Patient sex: M
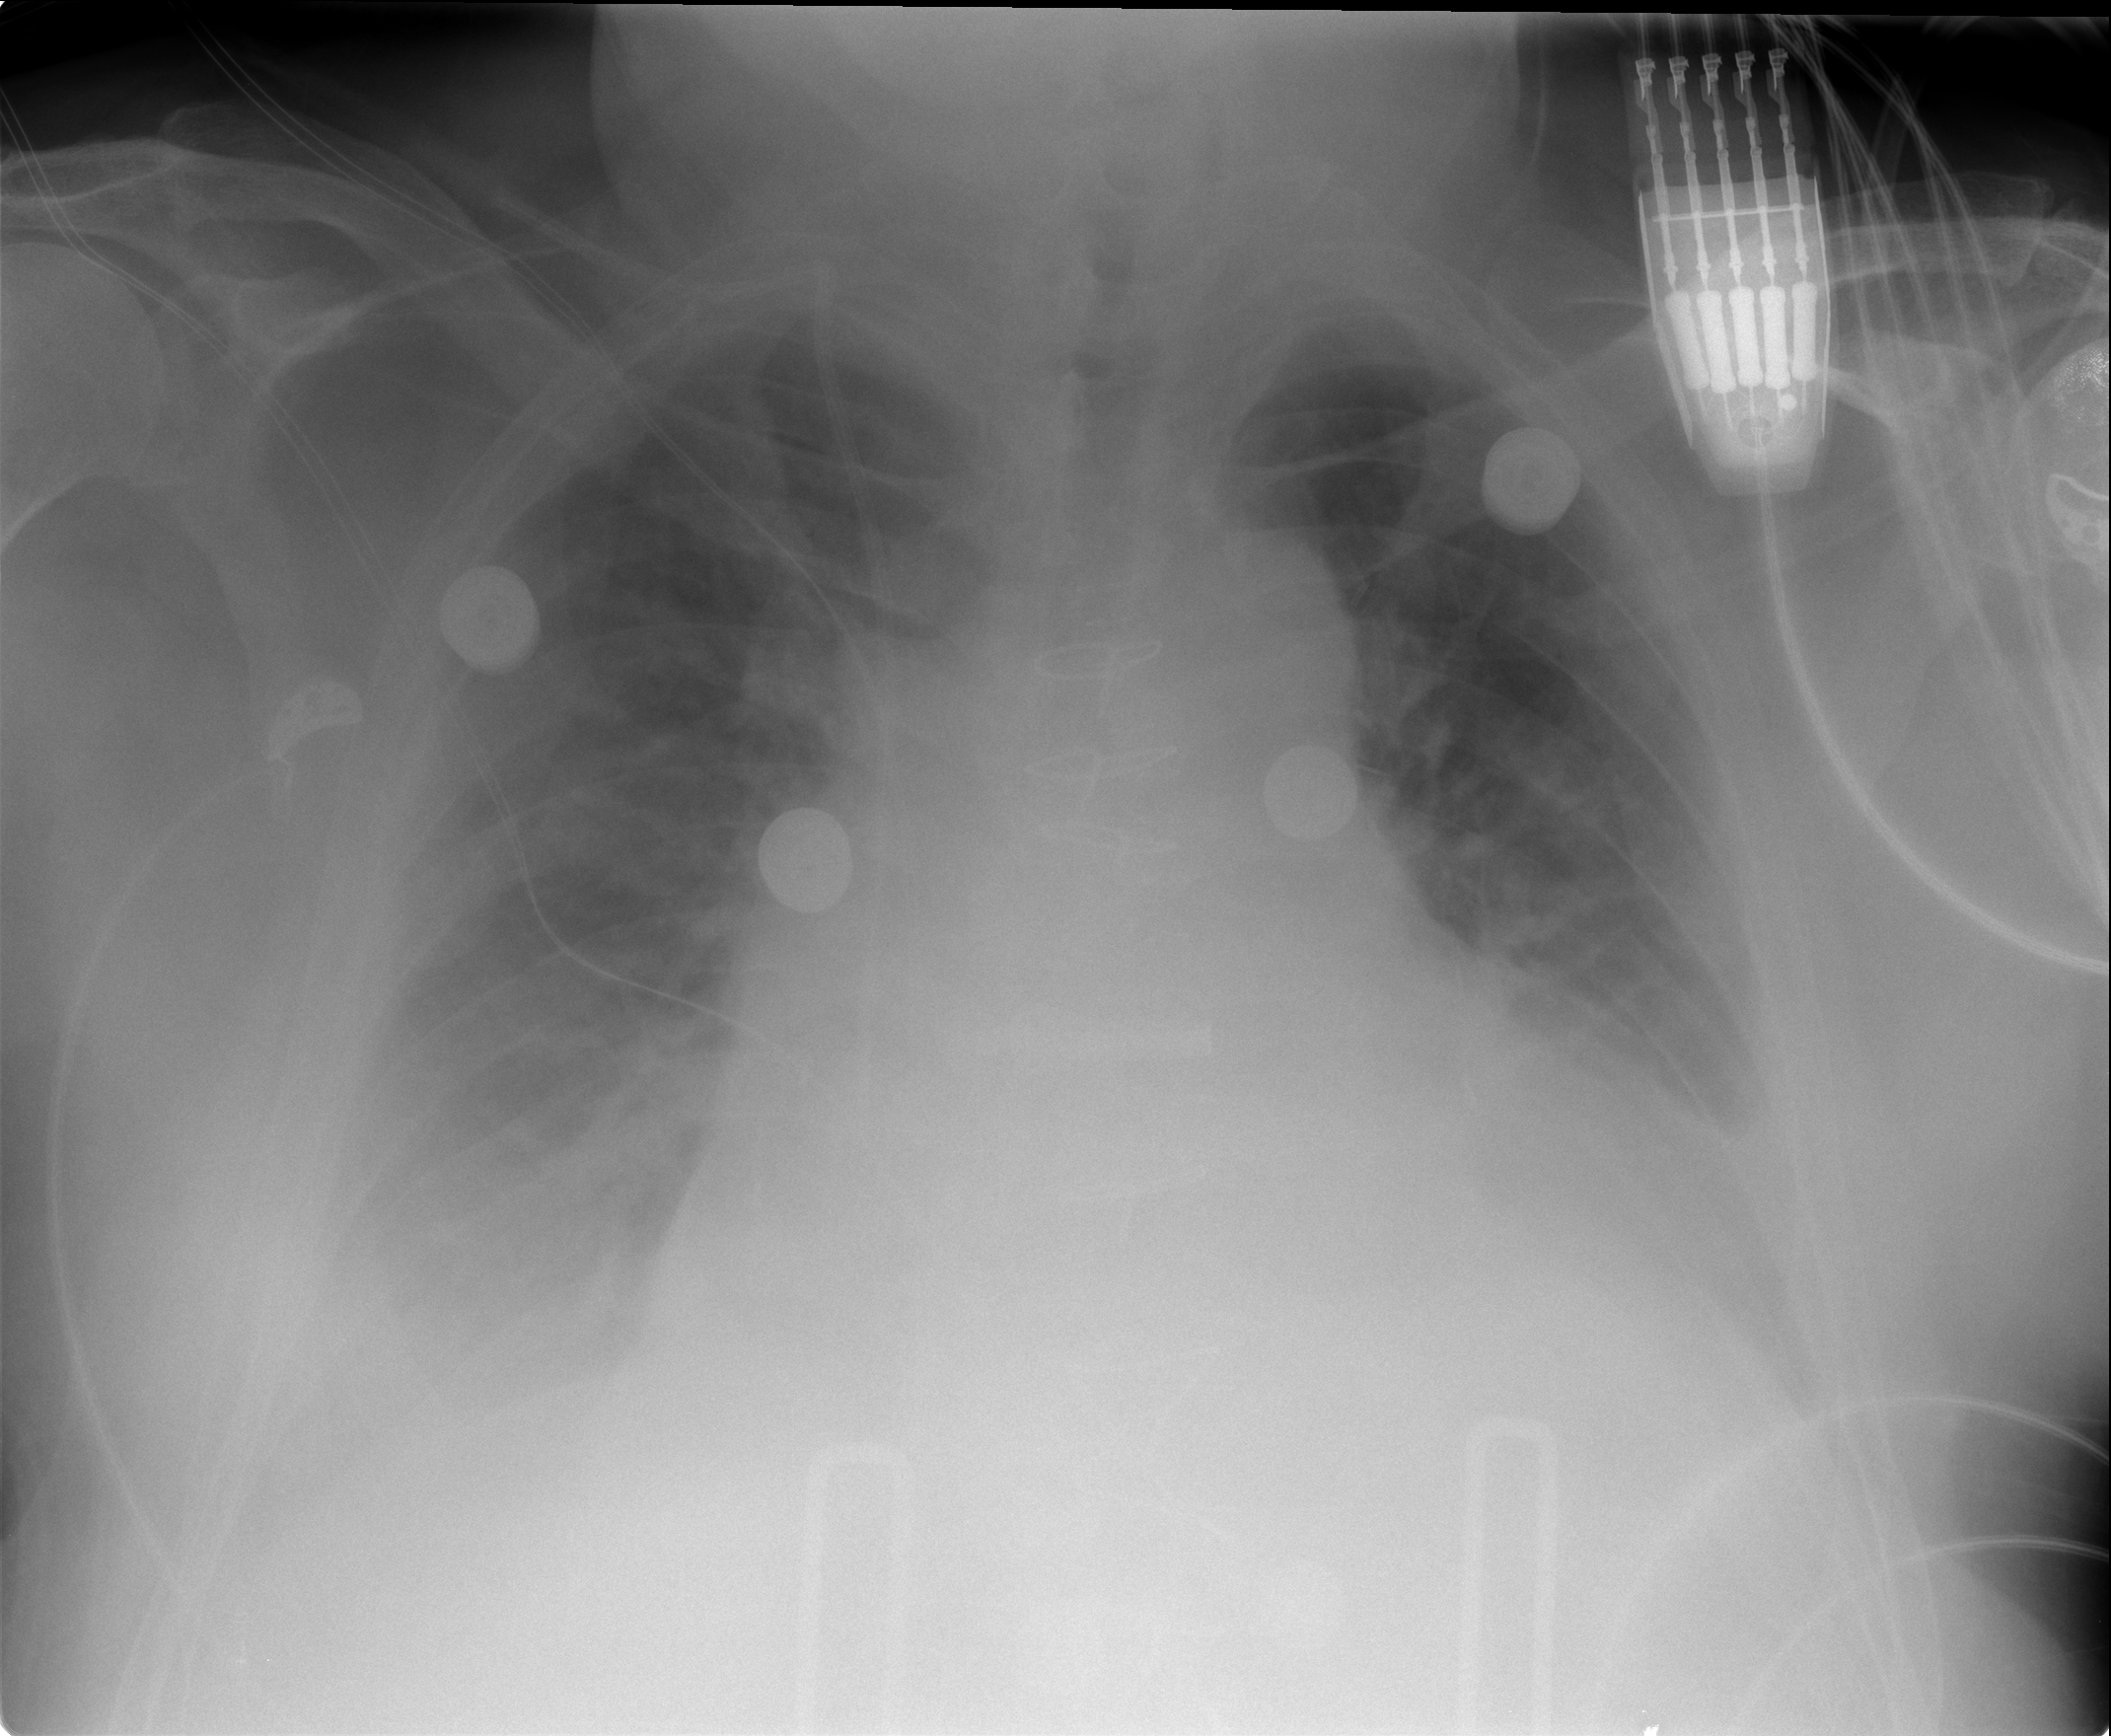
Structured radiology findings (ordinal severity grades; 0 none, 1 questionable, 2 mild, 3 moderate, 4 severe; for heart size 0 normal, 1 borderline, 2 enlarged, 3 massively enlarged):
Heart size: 2
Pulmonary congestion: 2
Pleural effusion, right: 2
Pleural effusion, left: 2
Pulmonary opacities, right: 1
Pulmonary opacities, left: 1
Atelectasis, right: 2
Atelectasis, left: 2